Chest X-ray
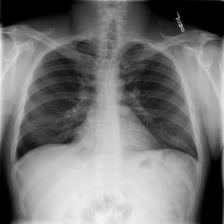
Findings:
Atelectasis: negative
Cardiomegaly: negative
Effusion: negative
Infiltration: negative
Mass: negative
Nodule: negative
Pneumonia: negative
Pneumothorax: negative
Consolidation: negative
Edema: negative
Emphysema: negative
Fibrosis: negative
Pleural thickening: negative
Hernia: negative